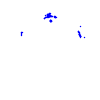
Particle: kaon